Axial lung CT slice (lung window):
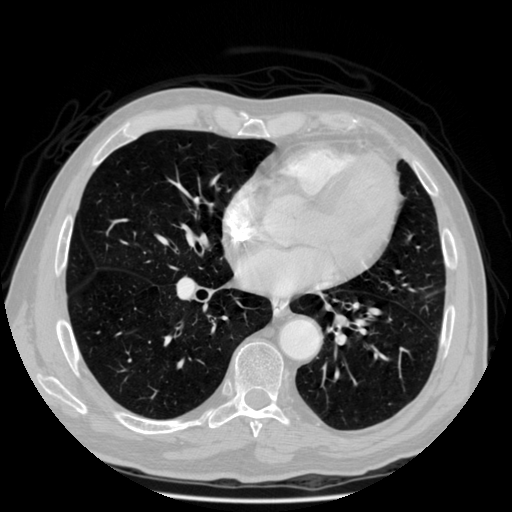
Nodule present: no